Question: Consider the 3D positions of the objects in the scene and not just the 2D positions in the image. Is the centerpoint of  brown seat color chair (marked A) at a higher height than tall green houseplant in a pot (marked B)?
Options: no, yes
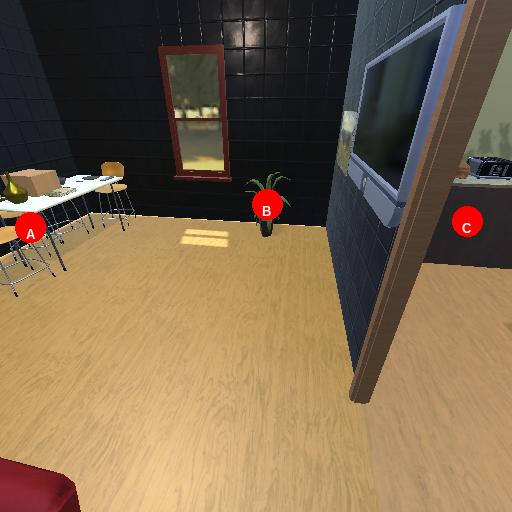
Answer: no